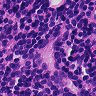
Metastatic tissue present: no